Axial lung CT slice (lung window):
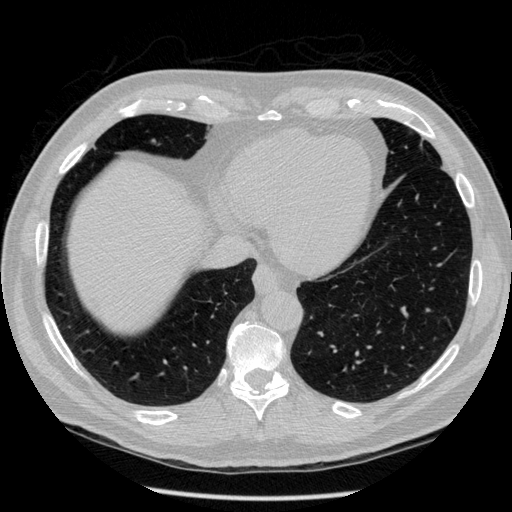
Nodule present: yes
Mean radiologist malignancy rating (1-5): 3